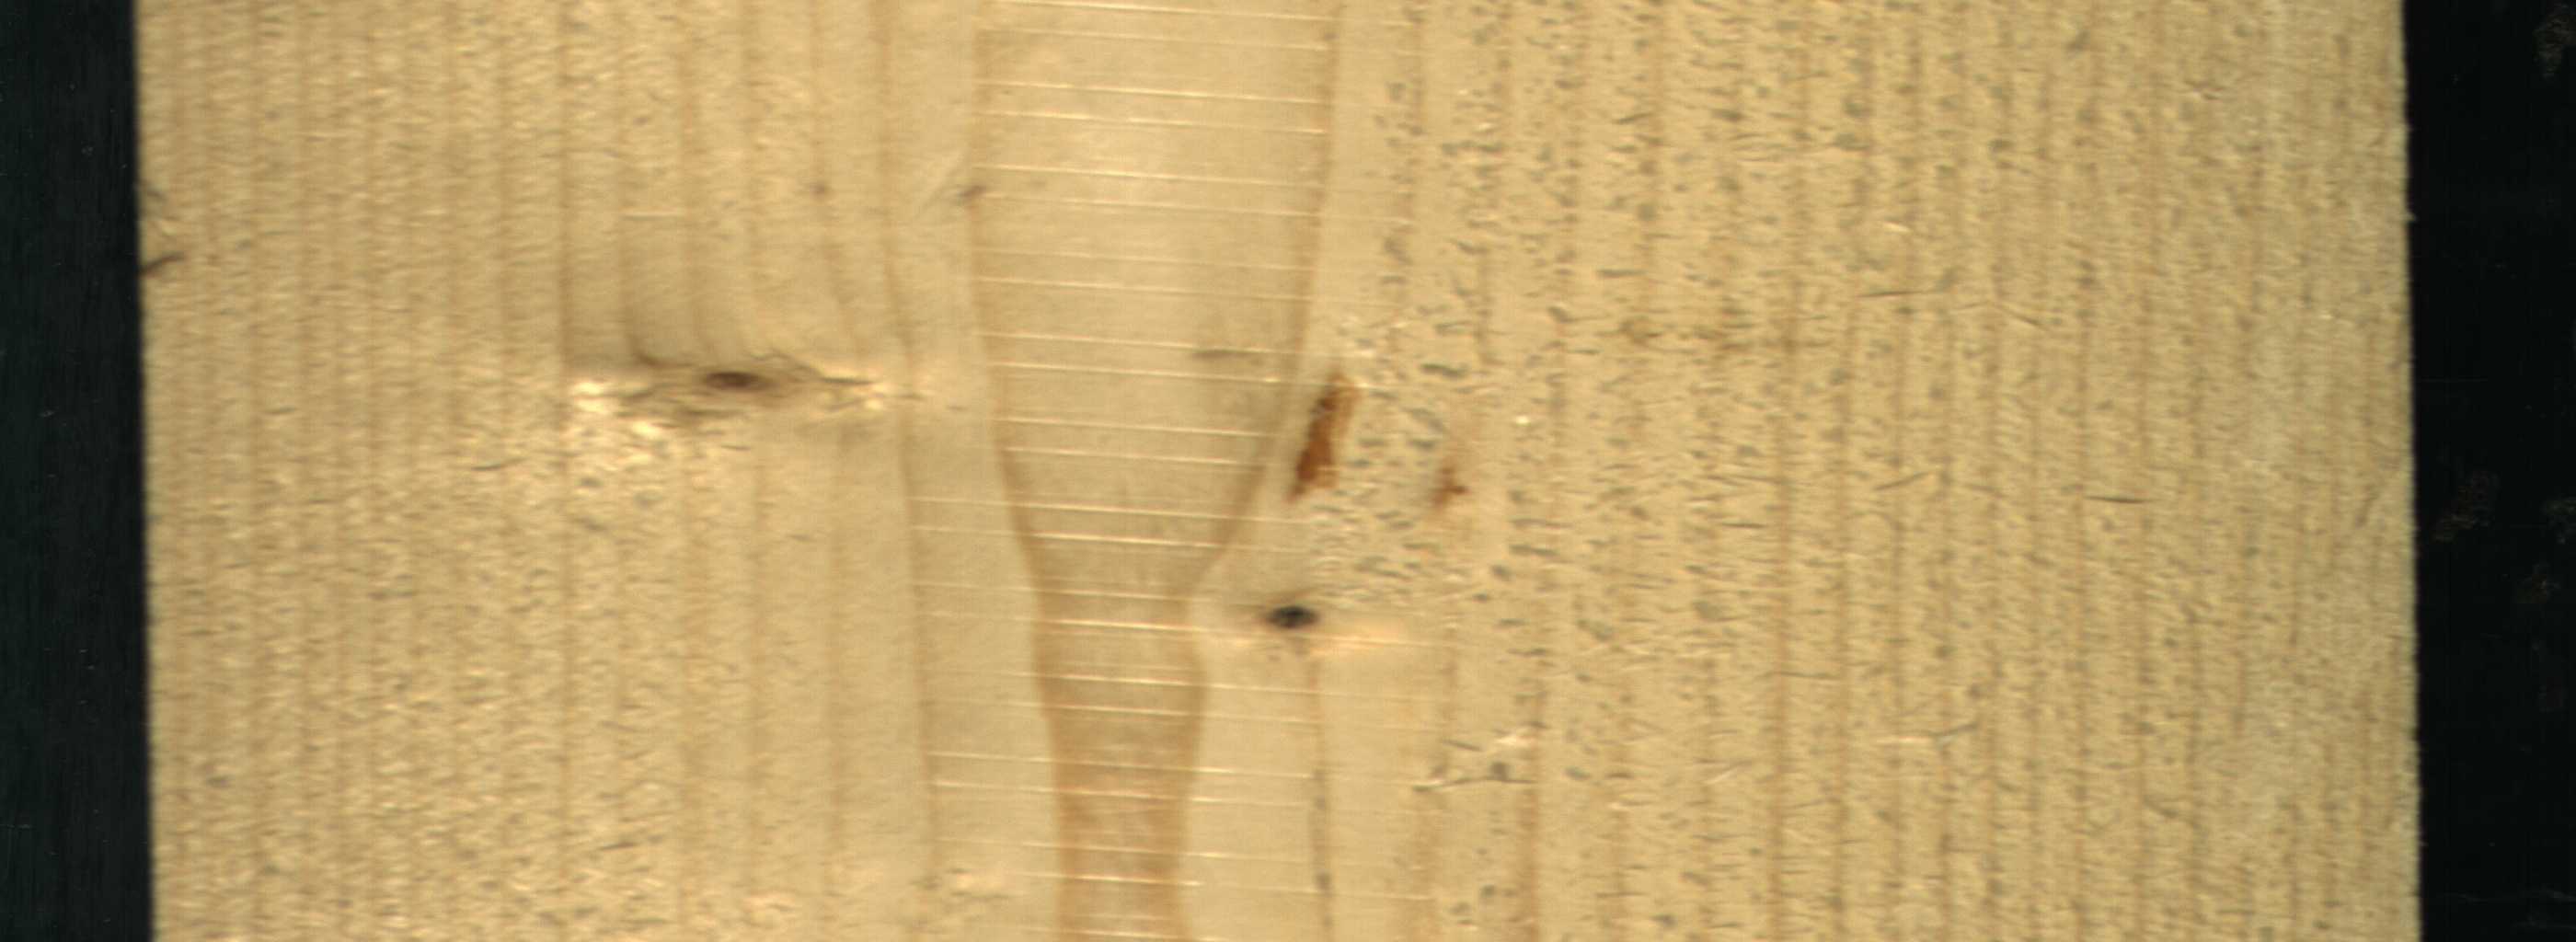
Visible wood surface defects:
resin
Live_Knot
Live_Knot